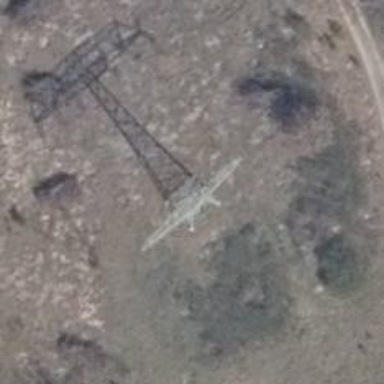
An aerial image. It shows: Power line with three cables.